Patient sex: F
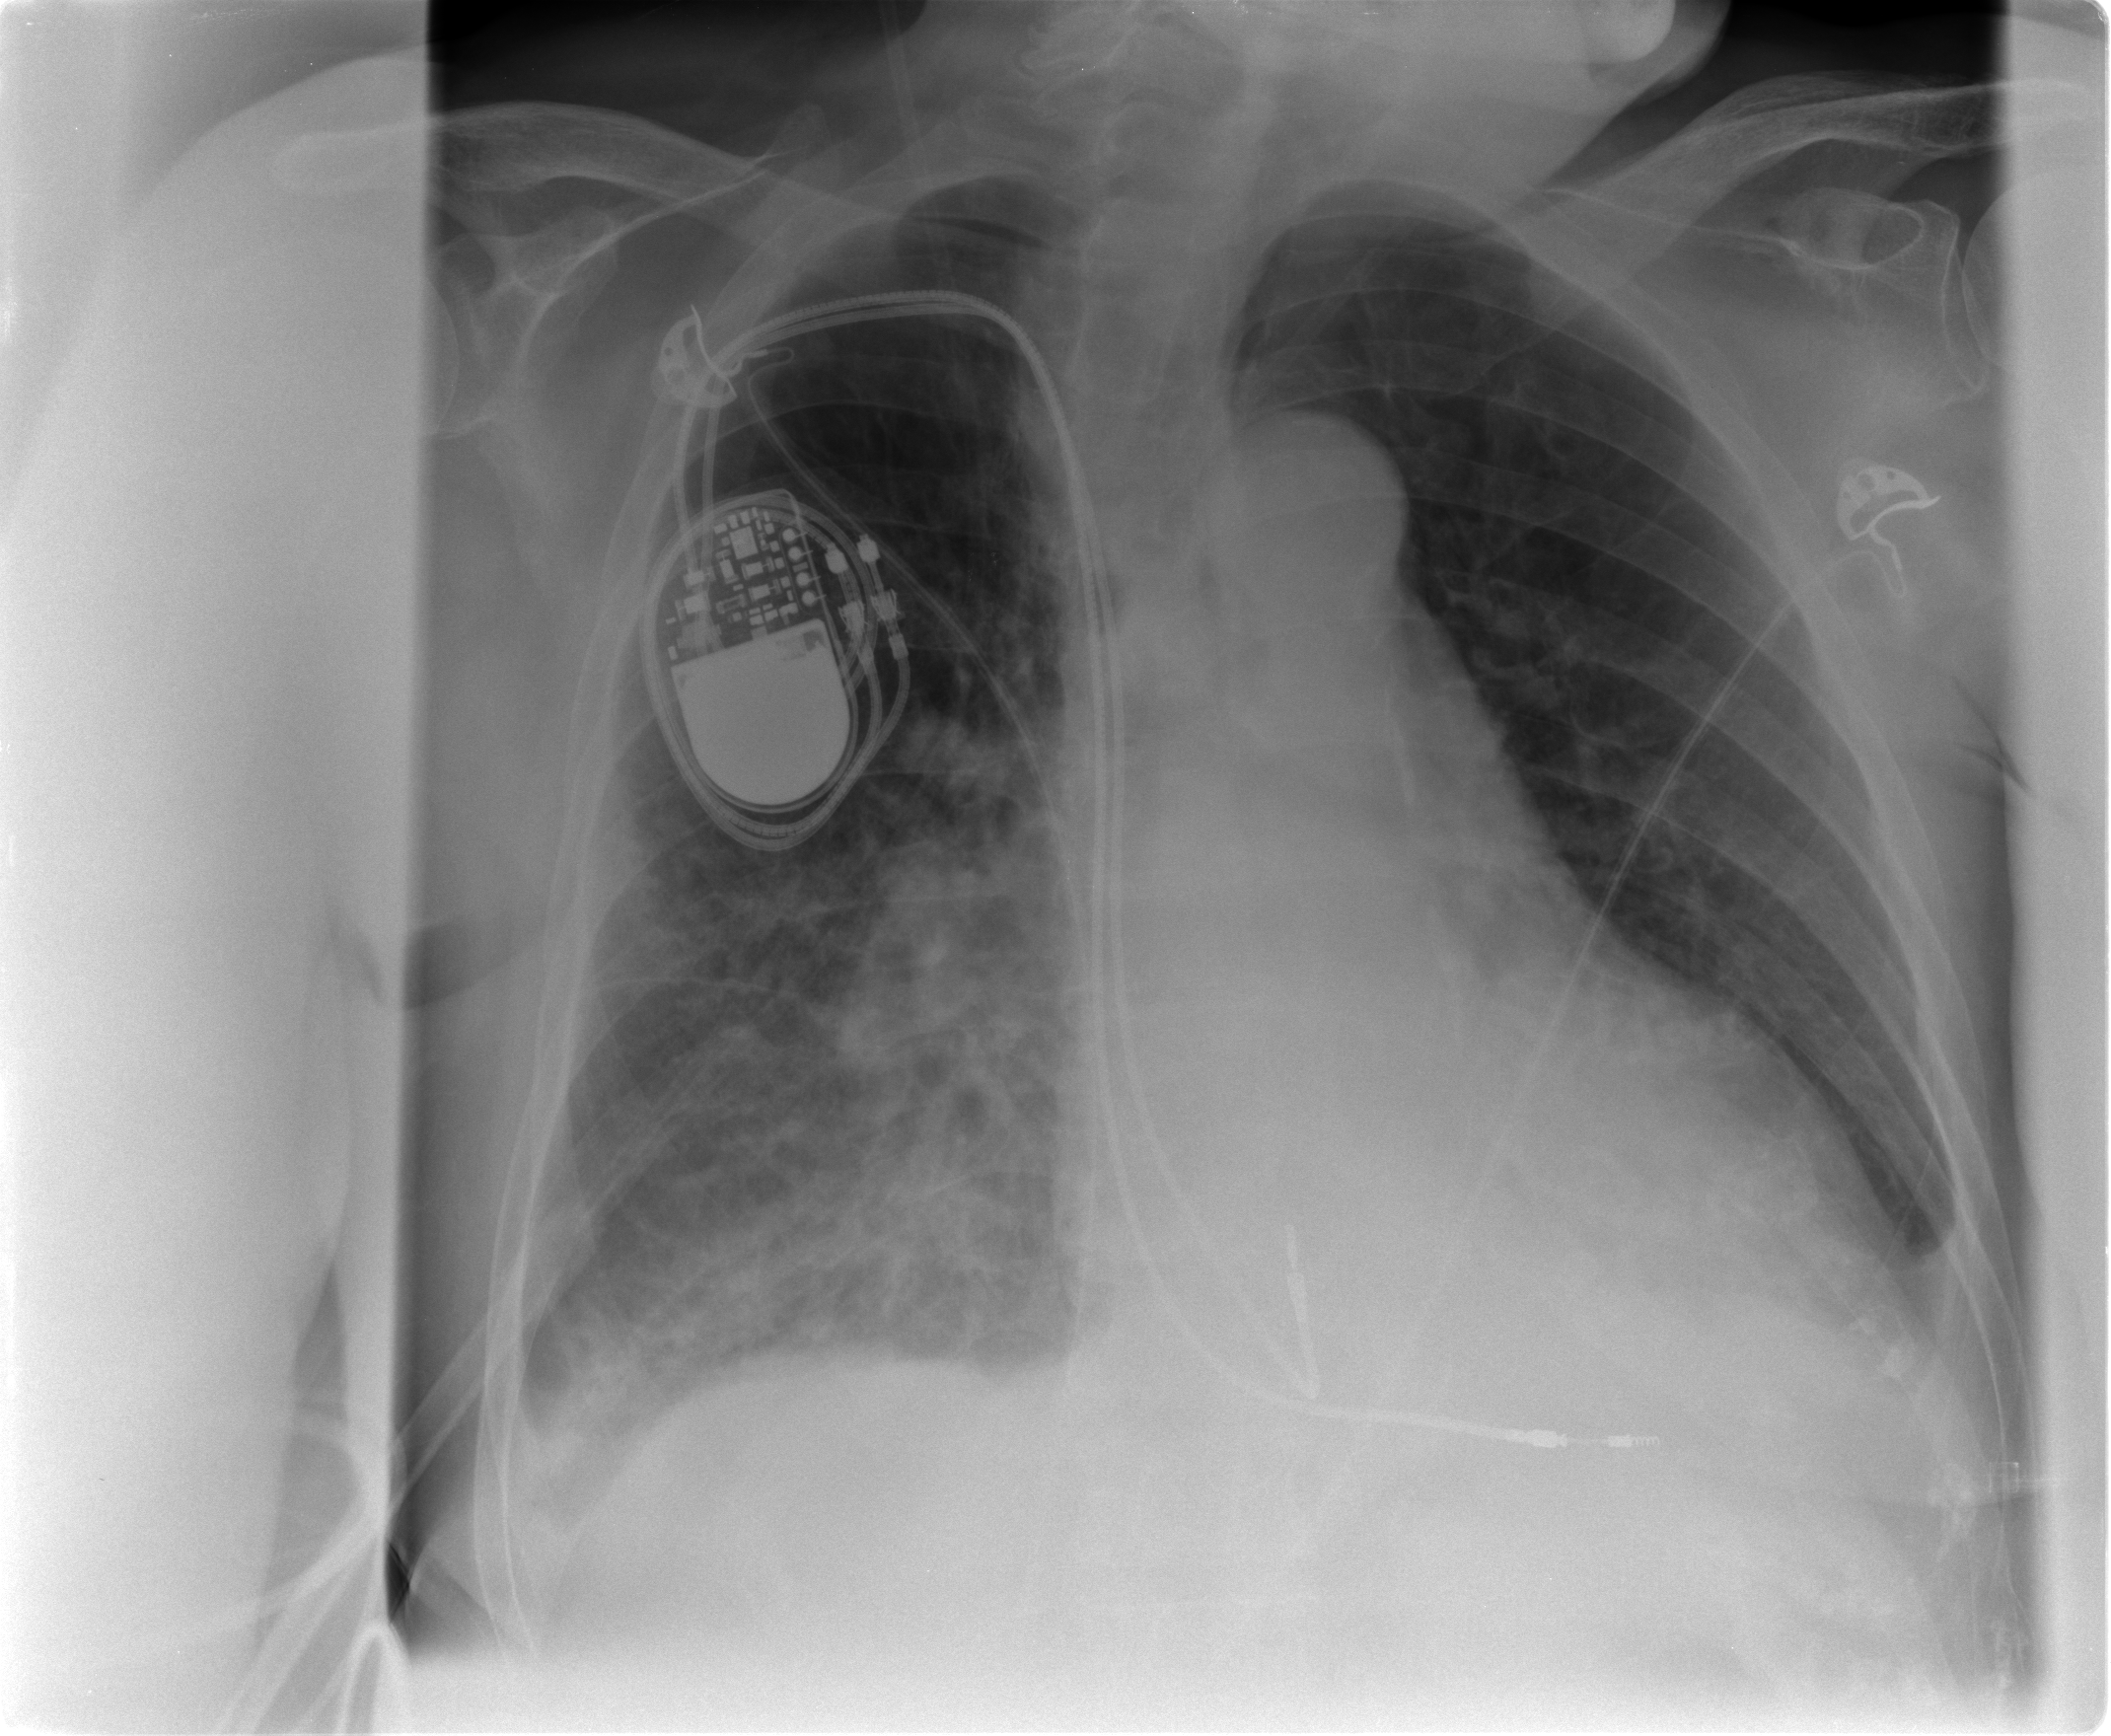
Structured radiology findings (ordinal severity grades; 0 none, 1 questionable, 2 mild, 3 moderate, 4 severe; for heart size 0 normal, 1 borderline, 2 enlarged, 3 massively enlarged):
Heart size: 1
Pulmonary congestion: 1
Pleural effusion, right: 2
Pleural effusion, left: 2
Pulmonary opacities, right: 2
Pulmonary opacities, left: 0
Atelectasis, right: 2
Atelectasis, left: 2